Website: macys
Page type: delivery-shipping
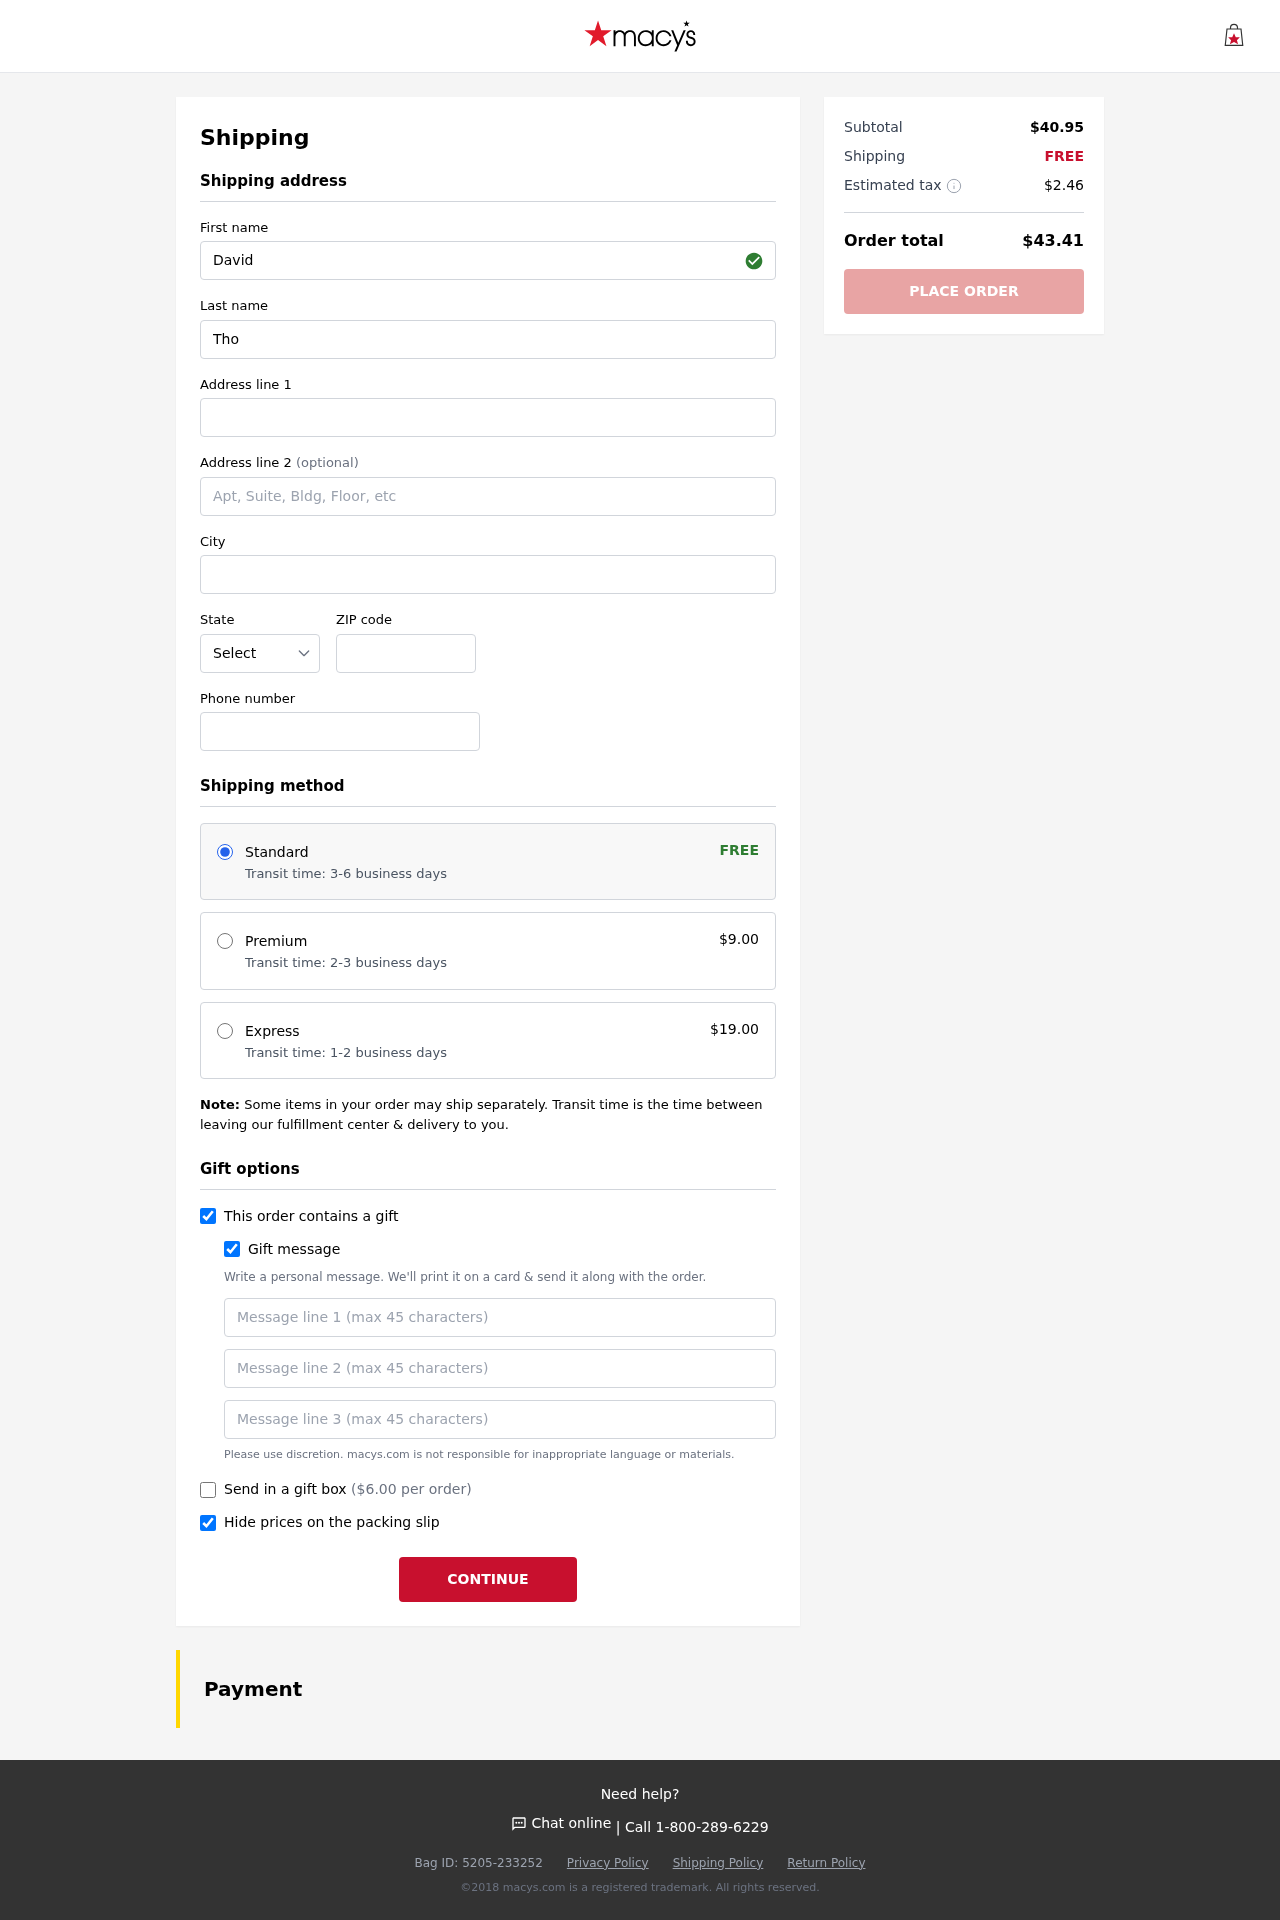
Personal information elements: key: PII_STATE_ABBR
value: NM
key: PII_FIRSTNAME
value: David
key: PII_LASTNAME
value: Thomas
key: PII_STREET
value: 1443 Donovan Burgs
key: PII_CITY
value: Shawnmouth
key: PII_POSTCODE
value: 96776
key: PII_PHONE
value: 8859856720
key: PII_GIFT_MESSAGE
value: Hey Nancy, I saw this beautiful swatch and thought it would be a perfect touch for your space. Just wanted to brighten your day a little! Enjoy!  David
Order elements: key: ORDER_SHIPPING_STANDARD
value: Transit time: 3-6 business days
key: ORDER_SHIPPING_COST
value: FREE
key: ORDER_SHIPPING_PREMIUM
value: Transit time: 2-3 business days
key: ORDER_SHIPPING_PREMIUM_PRICE
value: $9.00
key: ORDER_SHIPPING_EXPRESS
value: Transit time: 1-2 business days
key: ORDER_SHIPPING_EXPRESS_PRICE
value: $19.00
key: ORDER_GIFT_BOX_PRICE
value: ($6.00 per order)
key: ORDER_SUBTOTAL
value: $40.95
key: ORDER_SHIPPING_COST2
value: FREE
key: ORDER_TAX
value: $2.46
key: ORDER_TOTAL
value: $43.41